Contrast-enhanced CT slice 20 of 81
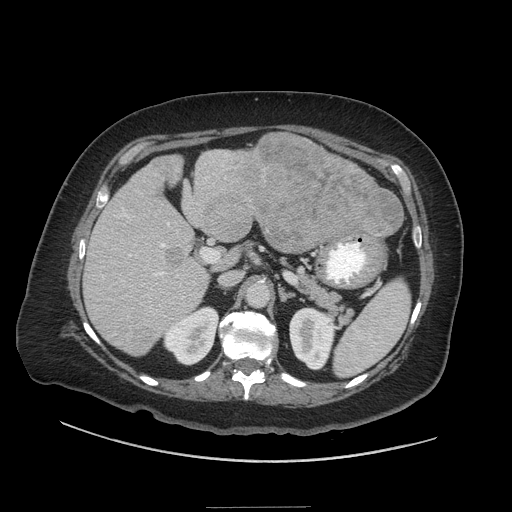
Segmented voxel counts for this case:
Liver: 1016225 voxels
Tumor mass: 870642 voxels
Portal vein: 30050 voxels
Abdominal aorta: 5927 voxels